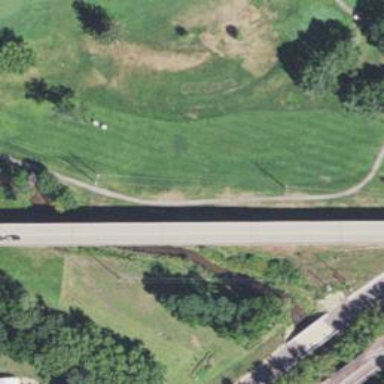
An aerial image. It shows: Path used for both walking and golf.